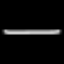
Label: line